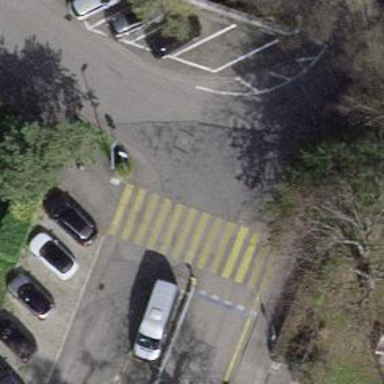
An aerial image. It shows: Zebra crossing on the road.